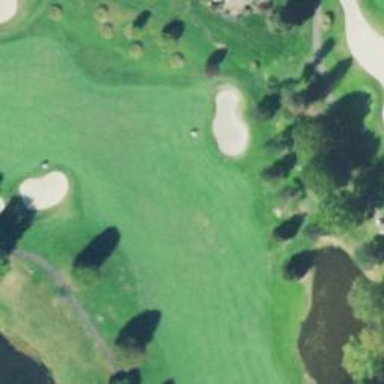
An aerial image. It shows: Golf hole.